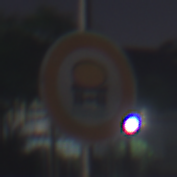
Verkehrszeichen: VerbotFahrzeugeWassergefaehrdenderLadung
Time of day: Night
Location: Outdoor (Suburban)
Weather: PartlyCloudy
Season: NotSpecified
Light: Artificial